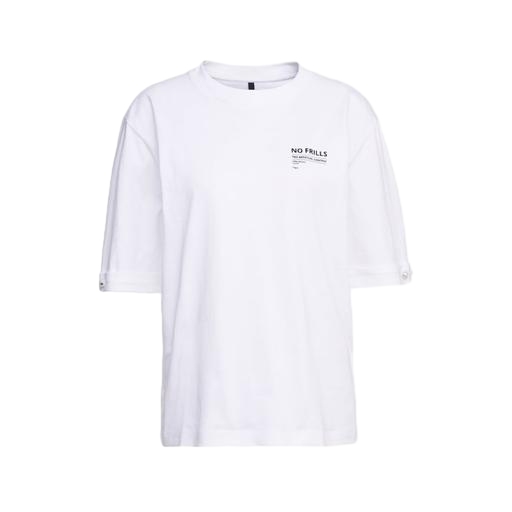
no graphic tee, white message t-shirt, only white t-shirt, white background